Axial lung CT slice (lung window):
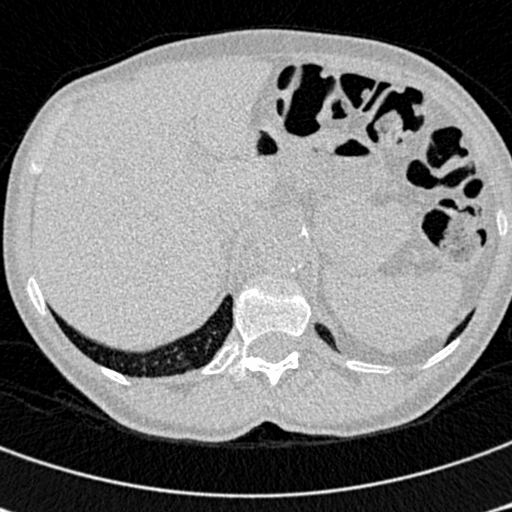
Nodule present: no